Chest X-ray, AP view. Patient: 48 years old, sex F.
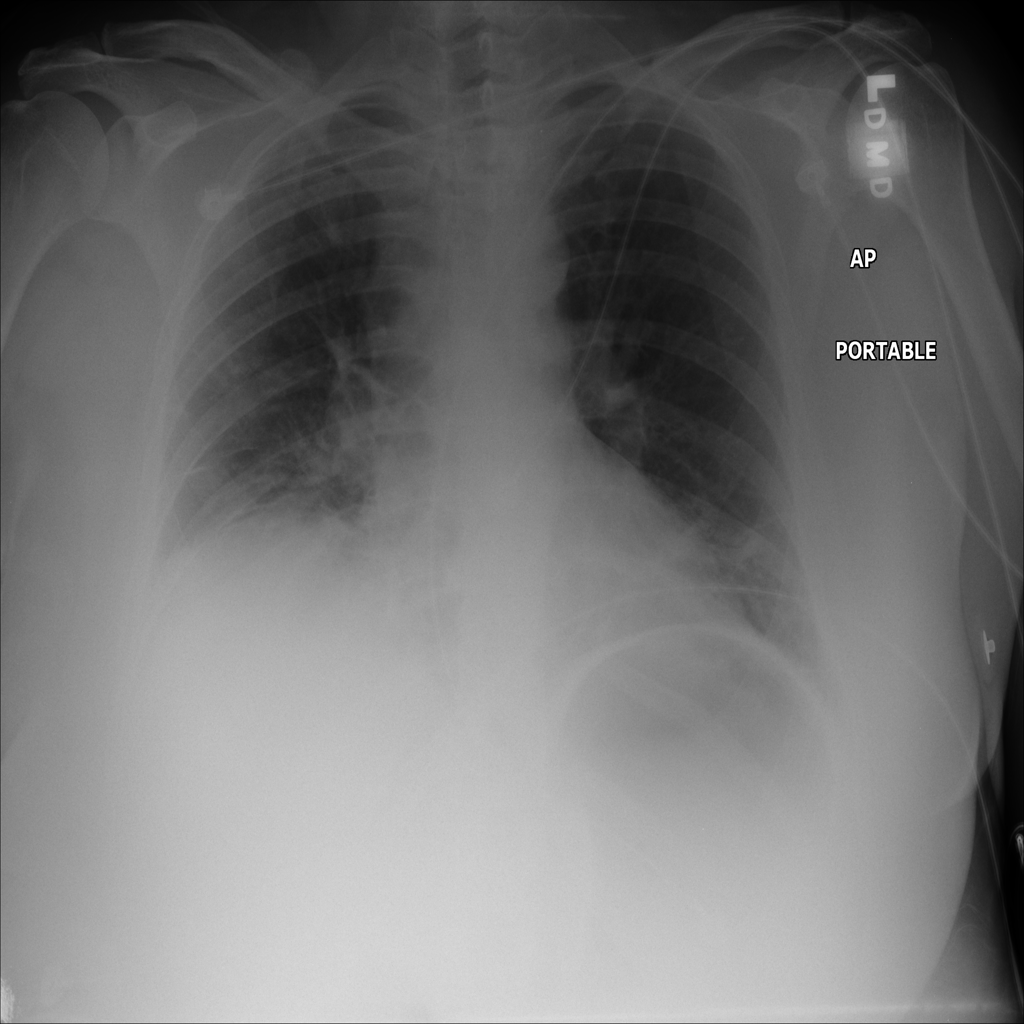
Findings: Atelectasis, Infiltration